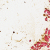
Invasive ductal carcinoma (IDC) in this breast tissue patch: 0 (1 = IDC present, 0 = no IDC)